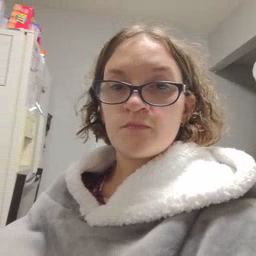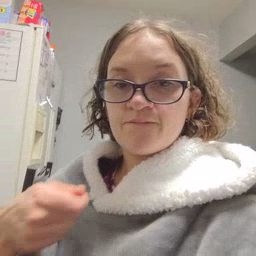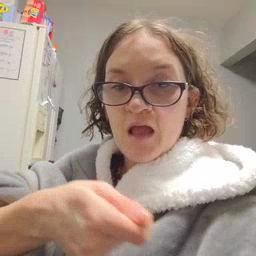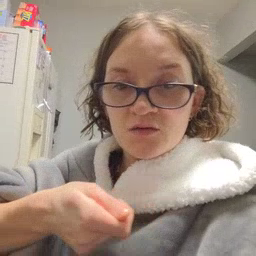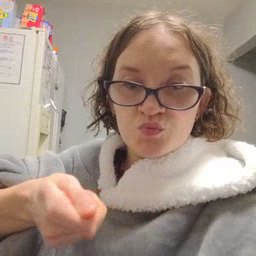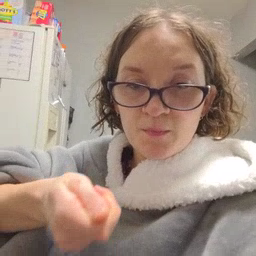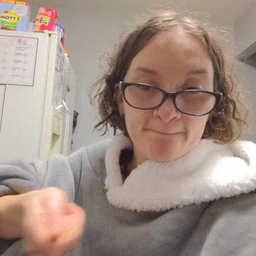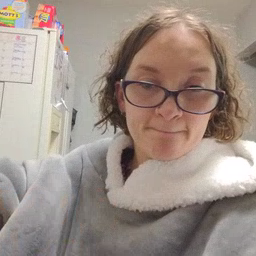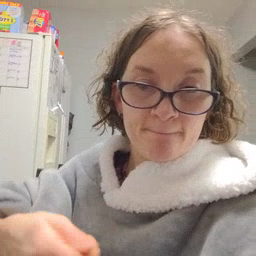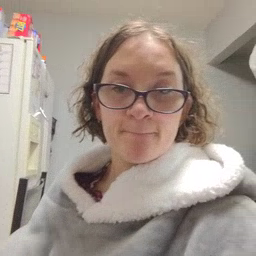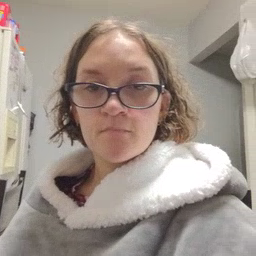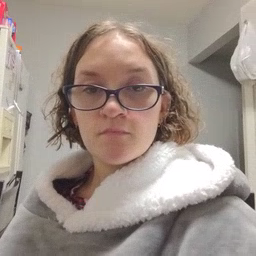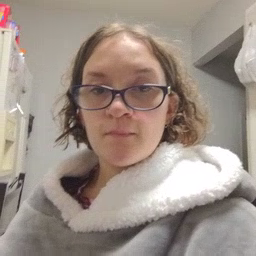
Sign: vacuum